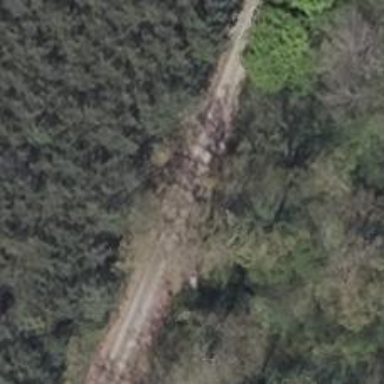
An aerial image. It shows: Dirt track road with grade 4 track type.